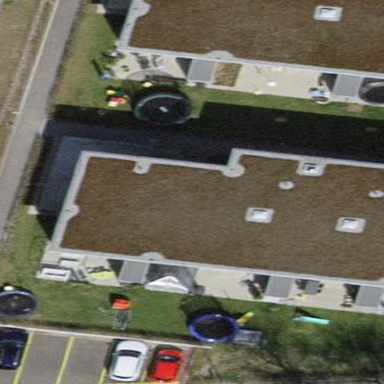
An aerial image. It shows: Flat-roofed building.